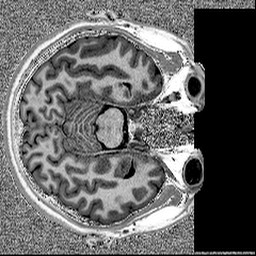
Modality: MP2RAGE
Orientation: axial
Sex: male